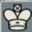
Piece: wK